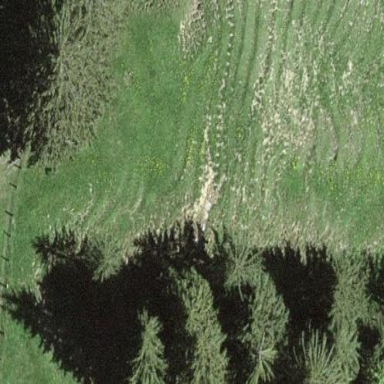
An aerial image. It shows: Forest area.